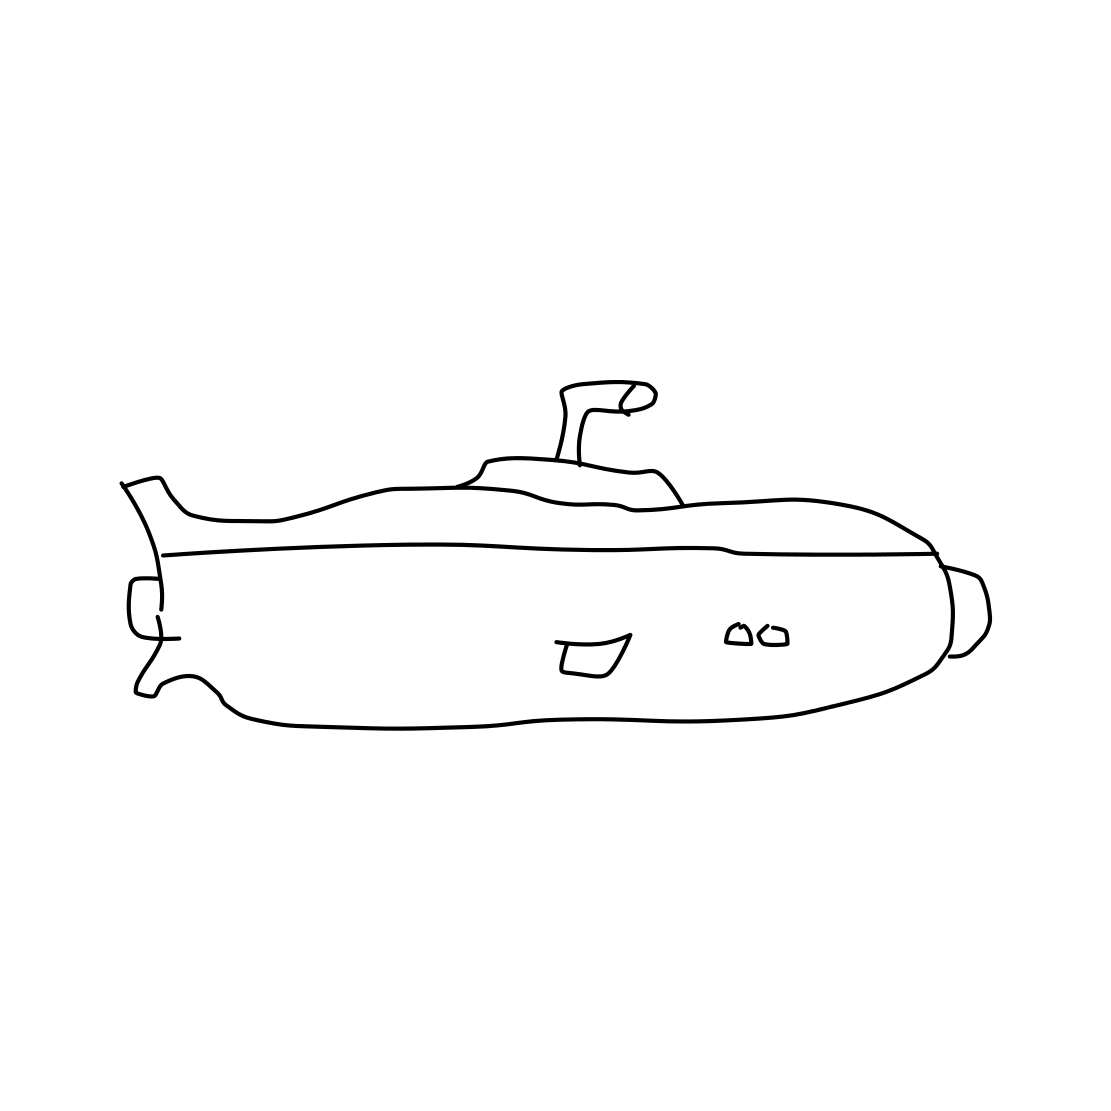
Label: submarine